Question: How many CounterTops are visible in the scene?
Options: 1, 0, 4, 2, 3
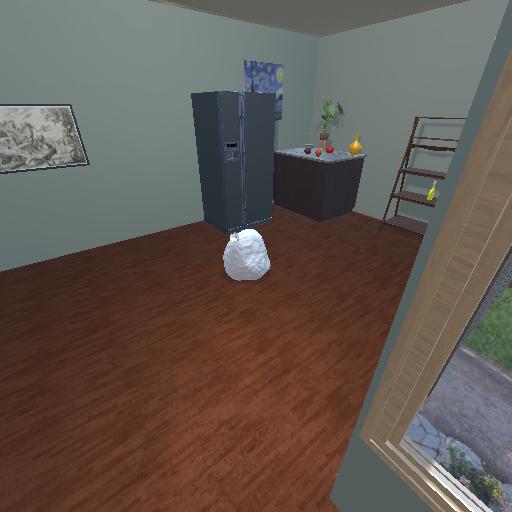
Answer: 1